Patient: sex M, age 48
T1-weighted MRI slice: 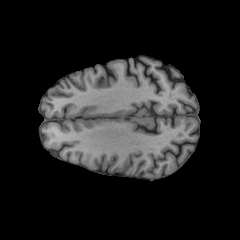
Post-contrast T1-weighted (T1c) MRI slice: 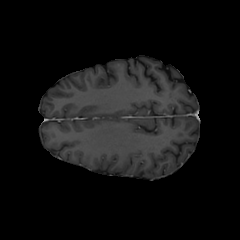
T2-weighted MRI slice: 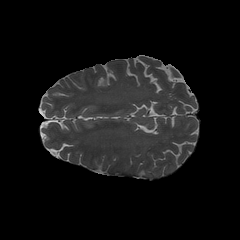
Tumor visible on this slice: no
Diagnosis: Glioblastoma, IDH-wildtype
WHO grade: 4